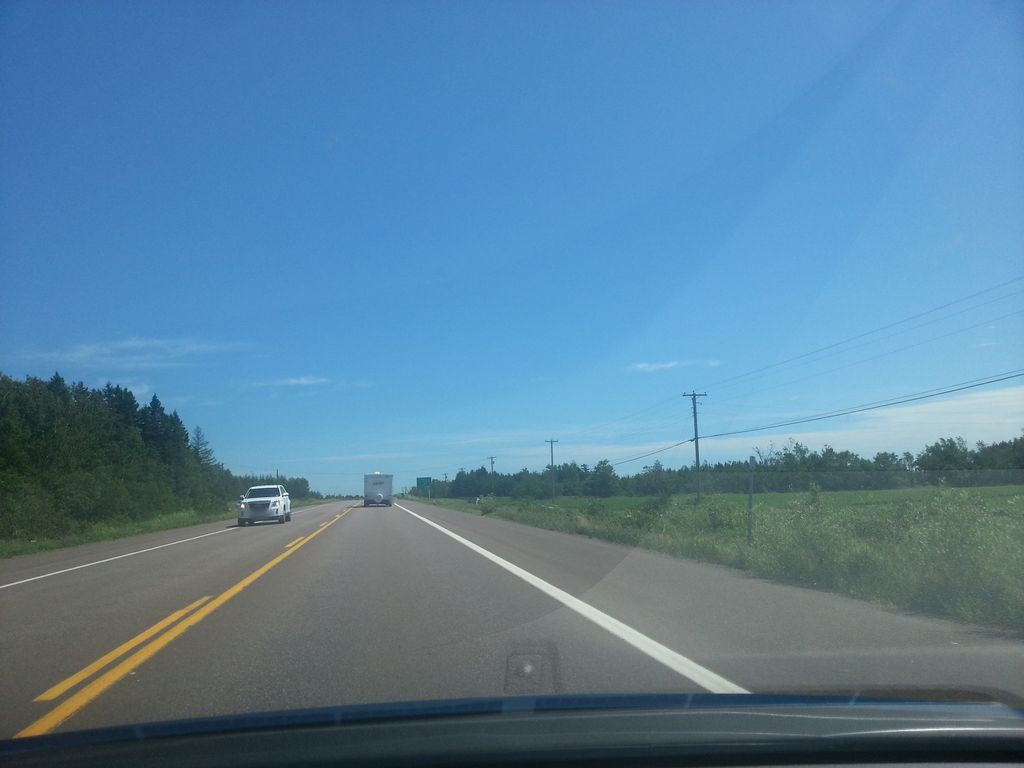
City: charlottetown